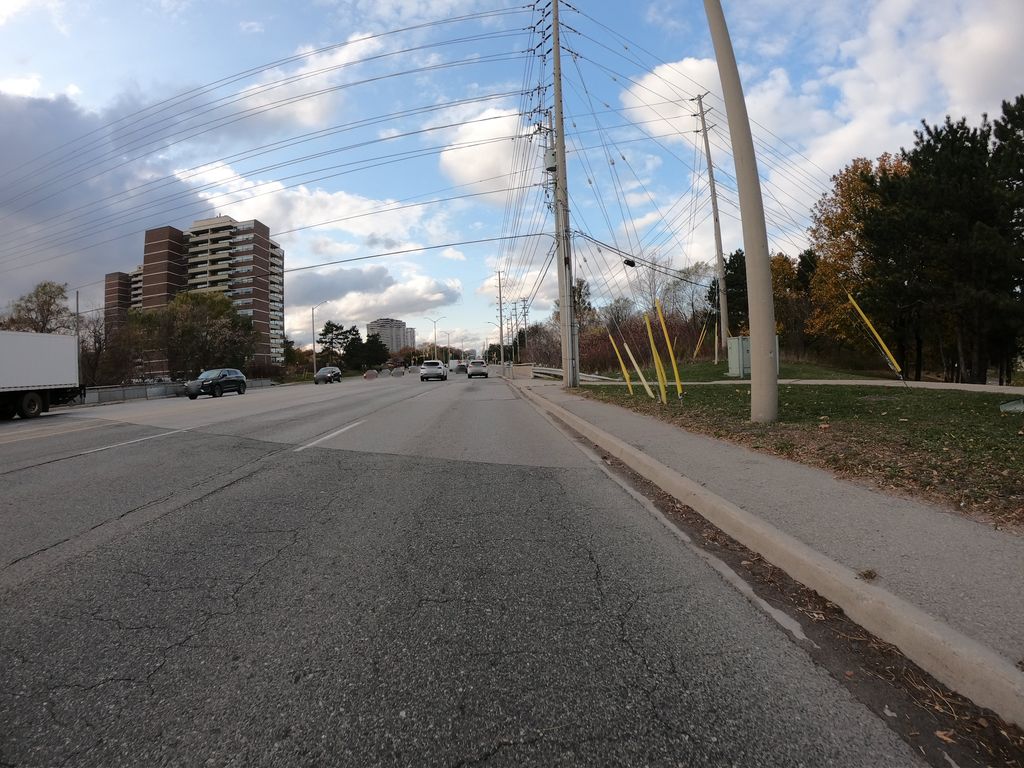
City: toronto